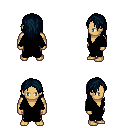
a pixel art fantasy rpg character, male body template, human, tanned skin, black robe, gold greaves, raven long hairstyle, four views (front, back, left, right), 2x2 character sprite sheet, small pixel art, hard edges, no anti-aliasing